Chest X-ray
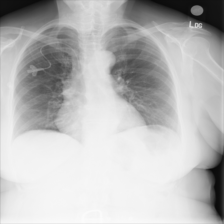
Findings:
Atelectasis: negative
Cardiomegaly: negative
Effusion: negative
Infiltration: negative
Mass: negative
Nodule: negative
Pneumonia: negative
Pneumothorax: negative
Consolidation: negative
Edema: negative
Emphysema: negative
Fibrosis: negative
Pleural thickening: negative
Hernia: negative